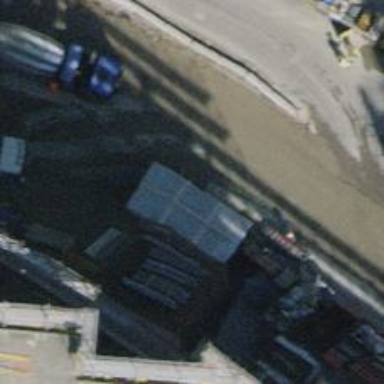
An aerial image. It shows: Parking aisle road with asphalt surface. It includes building passage tunnel.